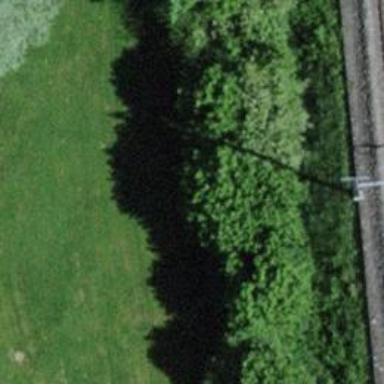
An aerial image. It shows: Hedge barrier.